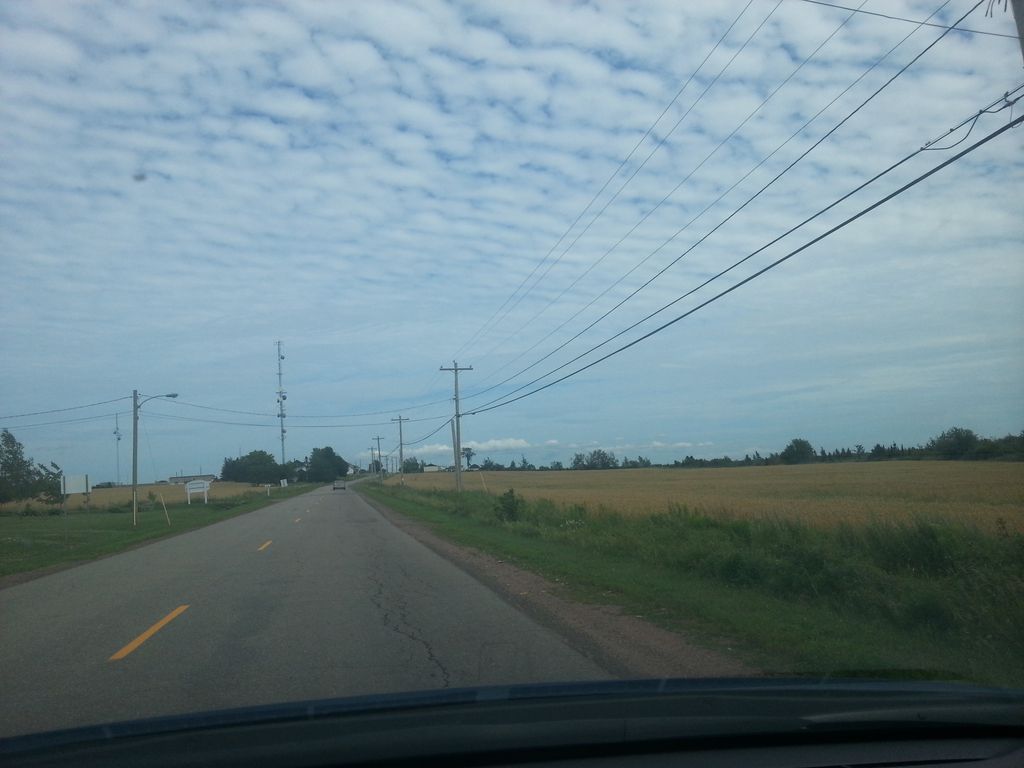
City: charlottetown